Question: Following scenario:
'''
public class Data
{
public Data()
{
Details = new List<Details>();
}
public List<Details> Details {get; set;}
}
public class Details
{
public Details()
{
}
public decimal A {get; set;}
public decimal B {get, set;}
}
'''
Later in the code:
'''
Data dt = new Data();
Details det = new Details();
det.A = 2;
dt.Details.Add(det); // add X amount of details to the list
.........
'''
Now the list will look like this:
'''
Item 1: A = 2 , B = 0
Item 2: A = 2 , B = 0
Item 3: A = 2 , B = 0
Item 4: A = 2 , B = 0
.....
Item N: A = 2 , B = 0
'''
How can I calculate the B property value like this:

Basically:
Item 1 A is the starting point and has whatever value ...
Item 1 B value will always be the same as Item 1 A
Item 2 A can be whatever
Item 2 B = Item 1 B + Item 2 A
Item 3 A can be whatever
Item 3 B = Item 2 B + Item 3 A
and so forth.
How can I iterate through the list and automatically calculate the B property value of the items?
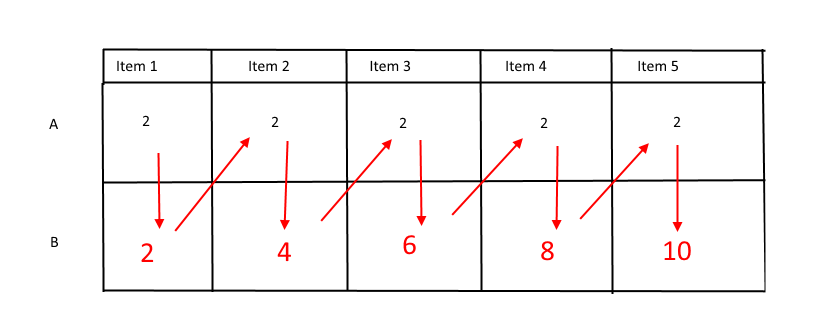
Answer: This should do it:
'''
var prev = new Details();
foreach (var item in dt.Details)
{
item.B = item.A + prev.B;
prev = item;
}
'''